Question: I use Firefox in daily use. While testing own web-application in Internet Explorer, I've get bug like this(as example facebook.com page):

As example I capture facebook.com website. Blue colored textboxes. This issue then I catch in other web-sites.
How to fix this problem? I haven't installed any plugin to IE and haven't customized it ever.
Is anybody catch same problem?
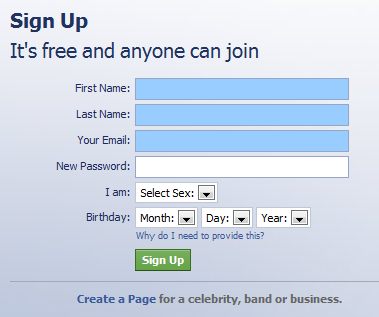
Answer: You've got some kind of autocomplete turned on that highlights the fields. Perhaps you didn't intentionally install any kind of package, but it managed to sneak into your computer in some other way.
If you can't get rid of the autocomplete application, then just pretend that the form fields are not blue: it doesn't show up like that for anyone else.